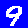
Digit: 9